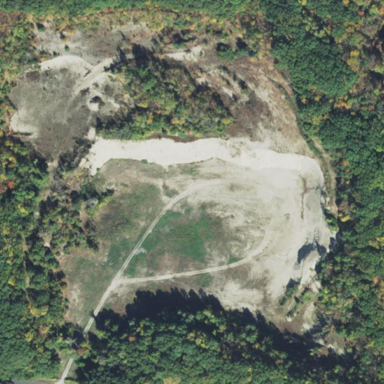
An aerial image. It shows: Quarry area.